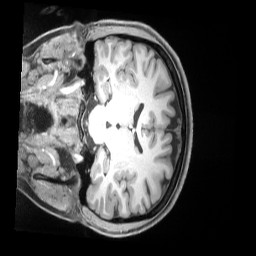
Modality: T1w
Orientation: coronal
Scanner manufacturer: siemens
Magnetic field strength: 3 T
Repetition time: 2.53 s
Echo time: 0.00169 s